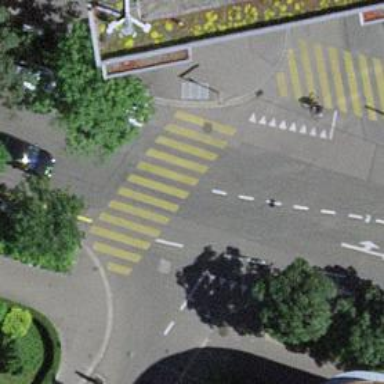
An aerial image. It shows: Marked zebra crossing on the road.